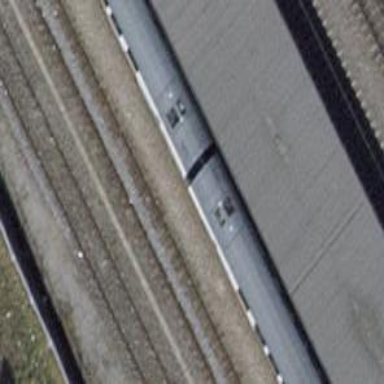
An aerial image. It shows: Public transport stop position along the railway.